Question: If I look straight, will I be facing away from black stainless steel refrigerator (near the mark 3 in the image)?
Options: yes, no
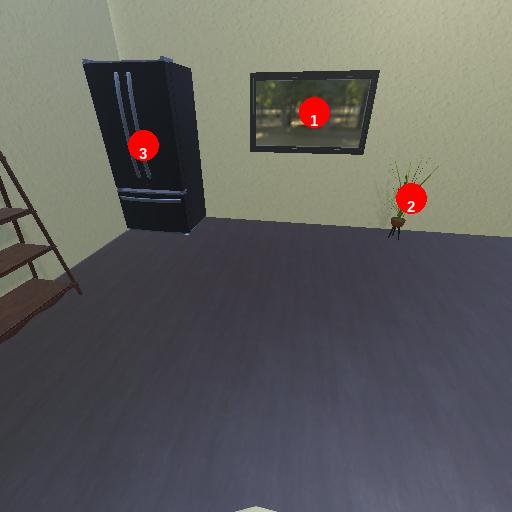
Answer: yes